Question: I like the font of screenshot in this webpage <URL>, and anyone can tell me the font name?

thanks very much!
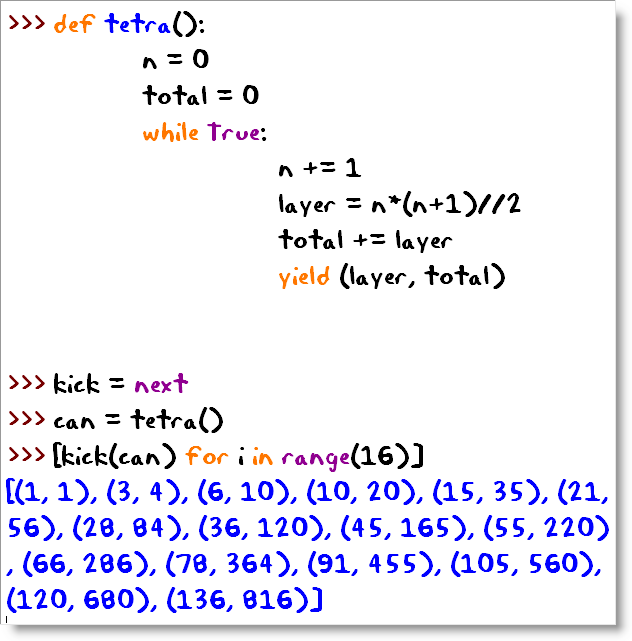
Answer: Sorry, didn't go through that entire page. Here's your desired font: .
<URL>
PS: Really took time to find this one..